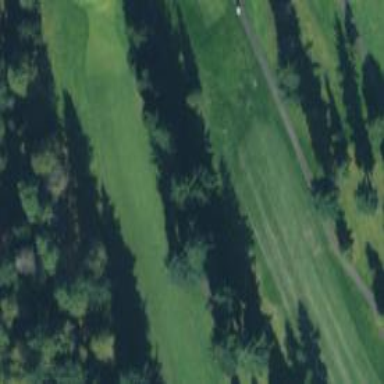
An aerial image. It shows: Golf hole.